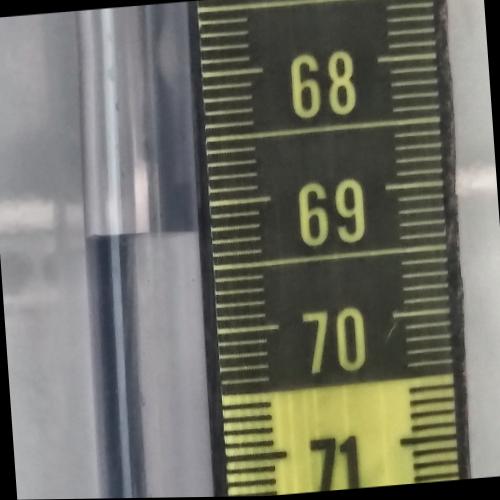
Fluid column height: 69.2 cm